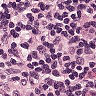
Metastatic tissue present: no